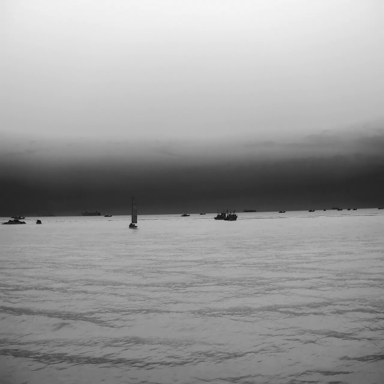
There are 11 bulk_carriers in the infrared image.